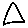
Label: triangle